Question: I have three table that related to one table,in my new design I want to replace the relationship by using sparse columns.
you Can see diagram below.

I know I would have Redundancy.but i want to know what is the other risk of this way of design?
by this new way my queries would be very easy and fast.what is your idea about it?sorry for my bad english,and thanks.
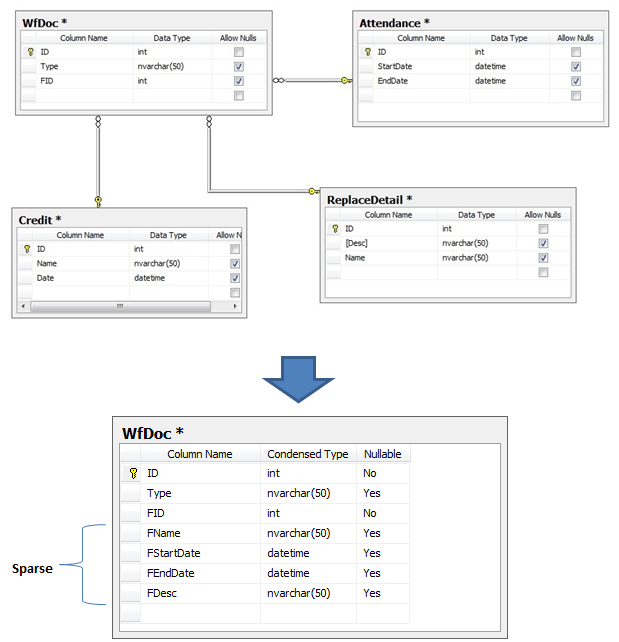
Answer: If there would be only one entry per wfdoc.id in the three satellite tables (attendance, credit, replacedetail), then your new design is possible, although wasteful of disk space. But if there could be several entries in the attendance table for one wfdoc.id, then this is a very bad idea.